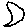
Label: moon